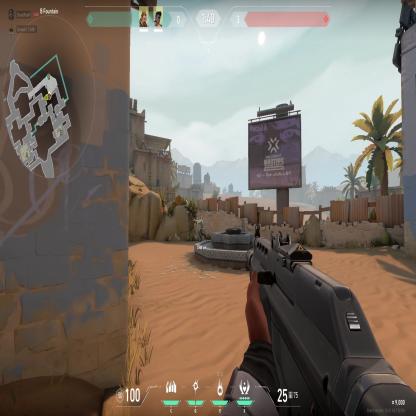
Label: teammate